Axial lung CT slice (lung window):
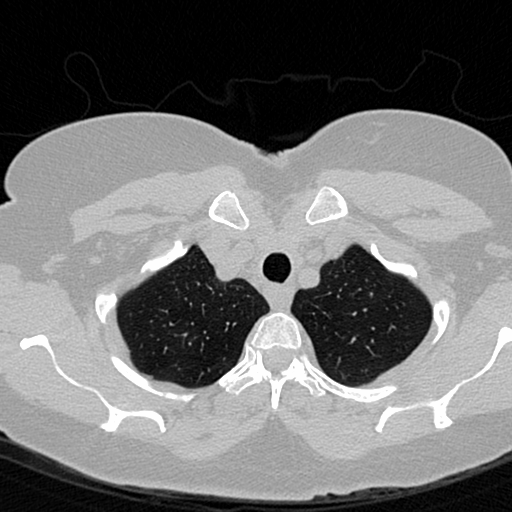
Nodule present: no